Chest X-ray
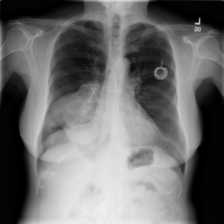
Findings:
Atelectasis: negative
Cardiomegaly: negative
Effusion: negative
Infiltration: negative
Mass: positive
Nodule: negative
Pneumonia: negative
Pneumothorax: negative
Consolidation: negative
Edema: negative
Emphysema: negative
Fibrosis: negative
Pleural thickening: negative
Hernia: negative